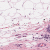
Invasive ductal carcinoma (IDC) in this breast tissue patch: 0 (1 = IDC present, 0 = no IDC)